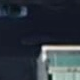
Vehicle type: Car